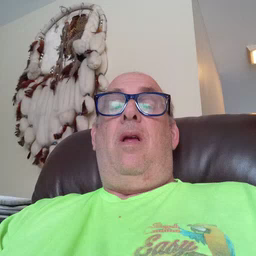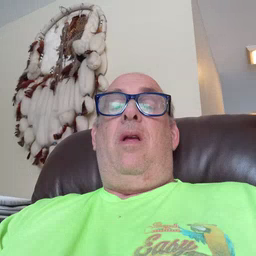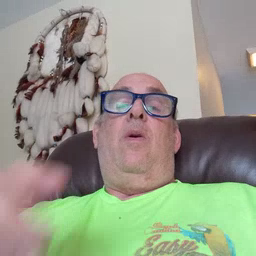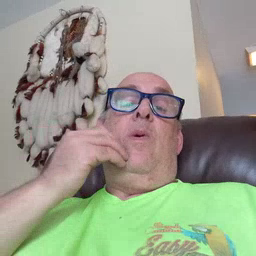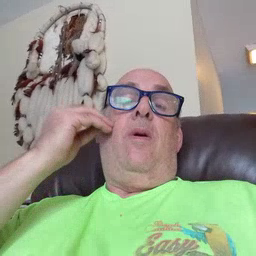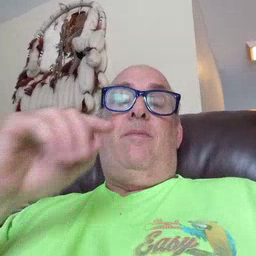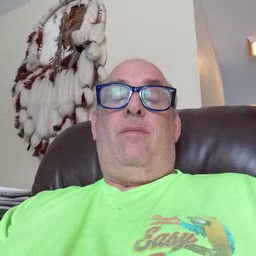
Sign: home